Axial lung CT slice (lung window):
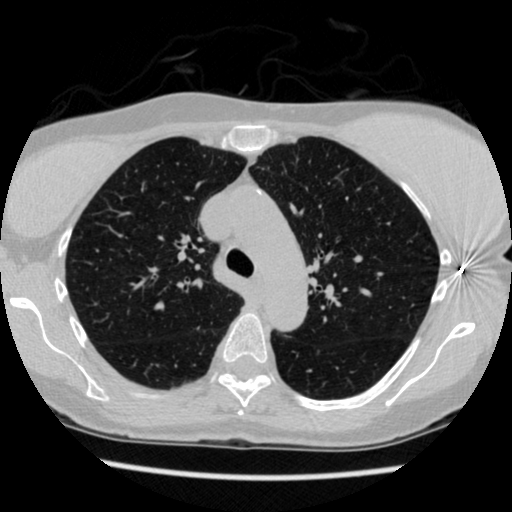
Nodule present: no